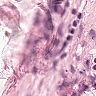
Metastatic tissue present: no